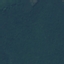
Land use / land cover: Forest